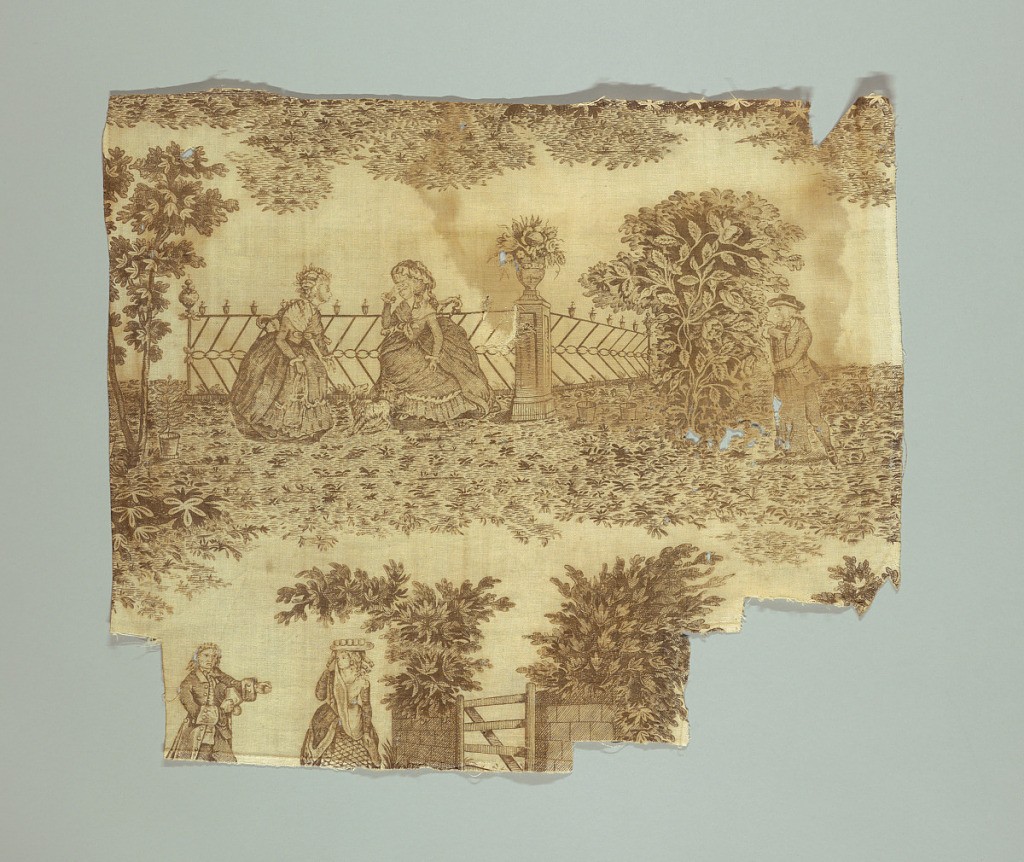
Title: Fragment
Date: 1760–80
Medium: cotton Technique: printed by engraved plate on plain weave
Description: Fragment showing two seated women in conversation with a man eavesdropping and part of a scene with a man angry with a weeping woman. In brown on white.